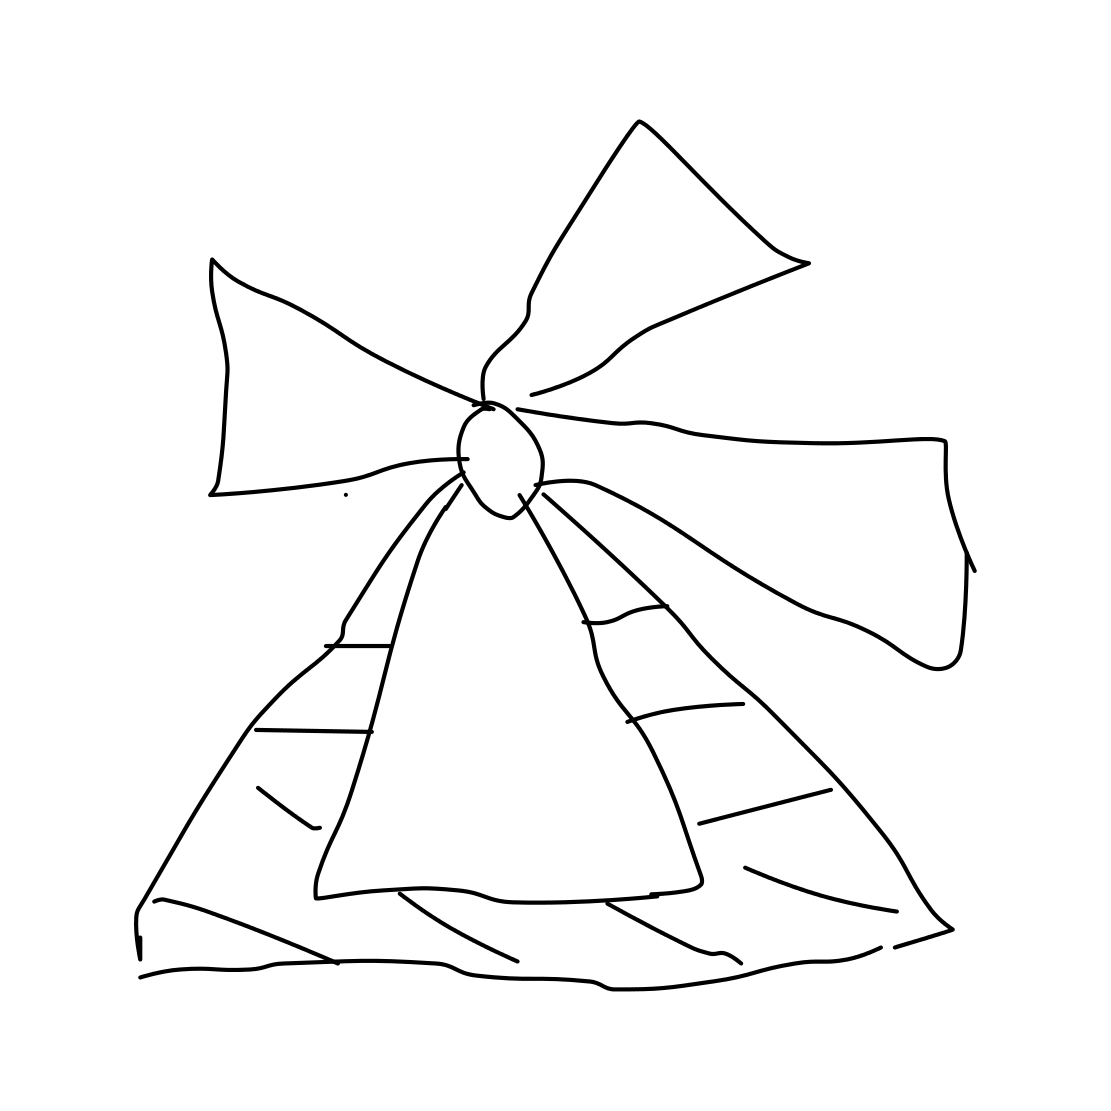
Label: windmill